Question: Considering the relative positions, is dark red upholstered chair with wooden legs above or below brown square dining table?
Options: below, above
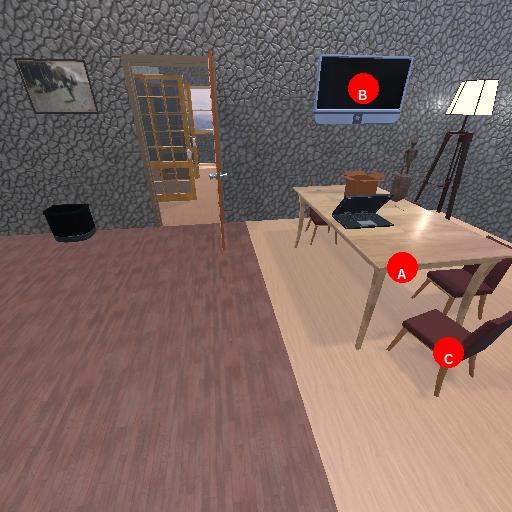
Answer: below